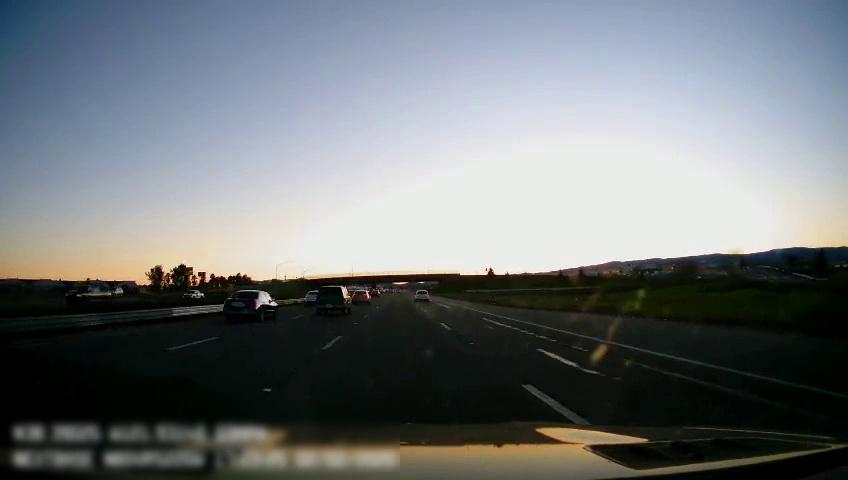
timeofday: Dusk/Dawn/Twilight
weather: Cloudy
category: Drivable Space
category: Vehicles | SUV
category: Vehicles | Truck
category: Vehicles | Truck
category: Vehicles | Car
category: Vehicles | Car
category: Vehicles | SUV
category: Vehicles | Car
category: Vehicles | SUV
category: Lanes | Current Lane
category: Lanes | Current Lane
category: Lanes | Alternate Lane
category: Lanes | Alternate Lane